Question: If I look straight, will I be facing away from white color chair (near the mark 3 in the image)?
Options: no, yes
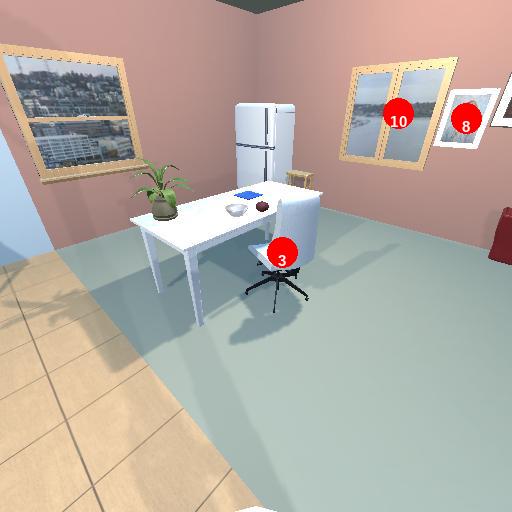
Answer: no